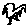
Label: bird